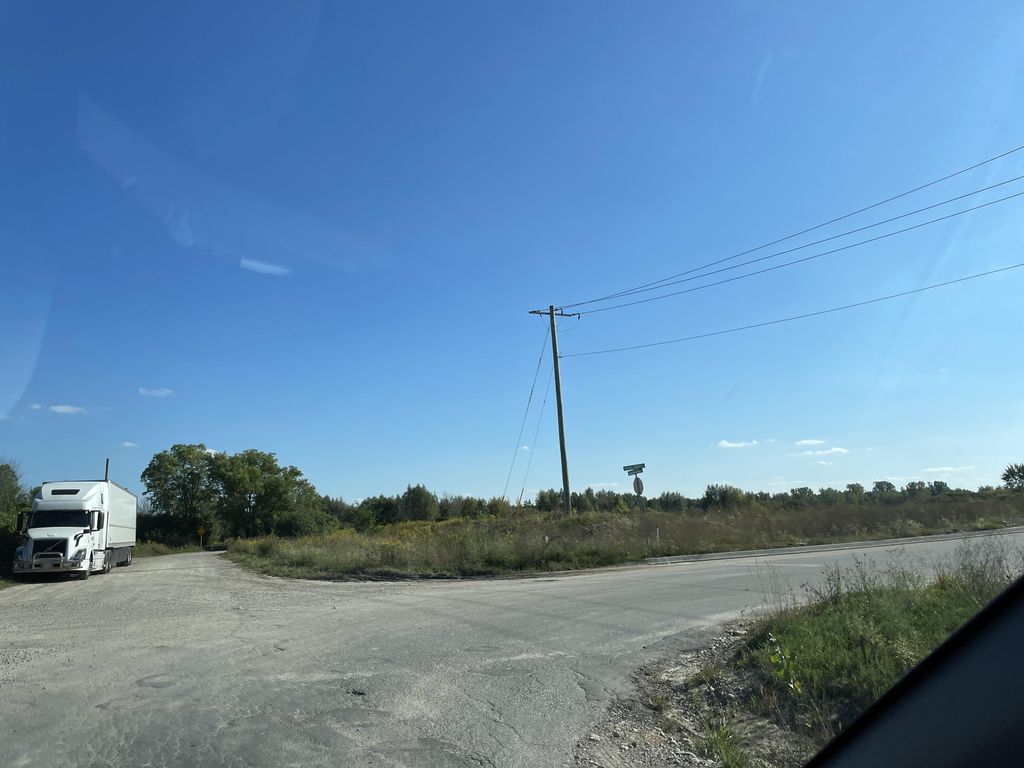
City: kitchener-waterloo